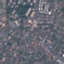
Land use / land cover: Residential